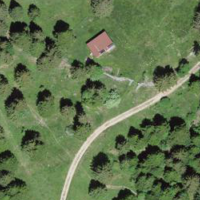
EUNIS habitat code: 23
Species observed at this site:
Euphorbia cyparissias